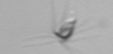
Label: Calciopappus